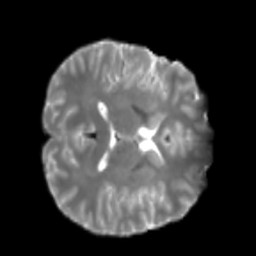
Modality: T2w
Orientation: axial
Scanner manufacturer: siemens
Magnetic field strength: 3 T
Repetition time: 4 s
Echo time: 0.0594 s